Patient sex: M
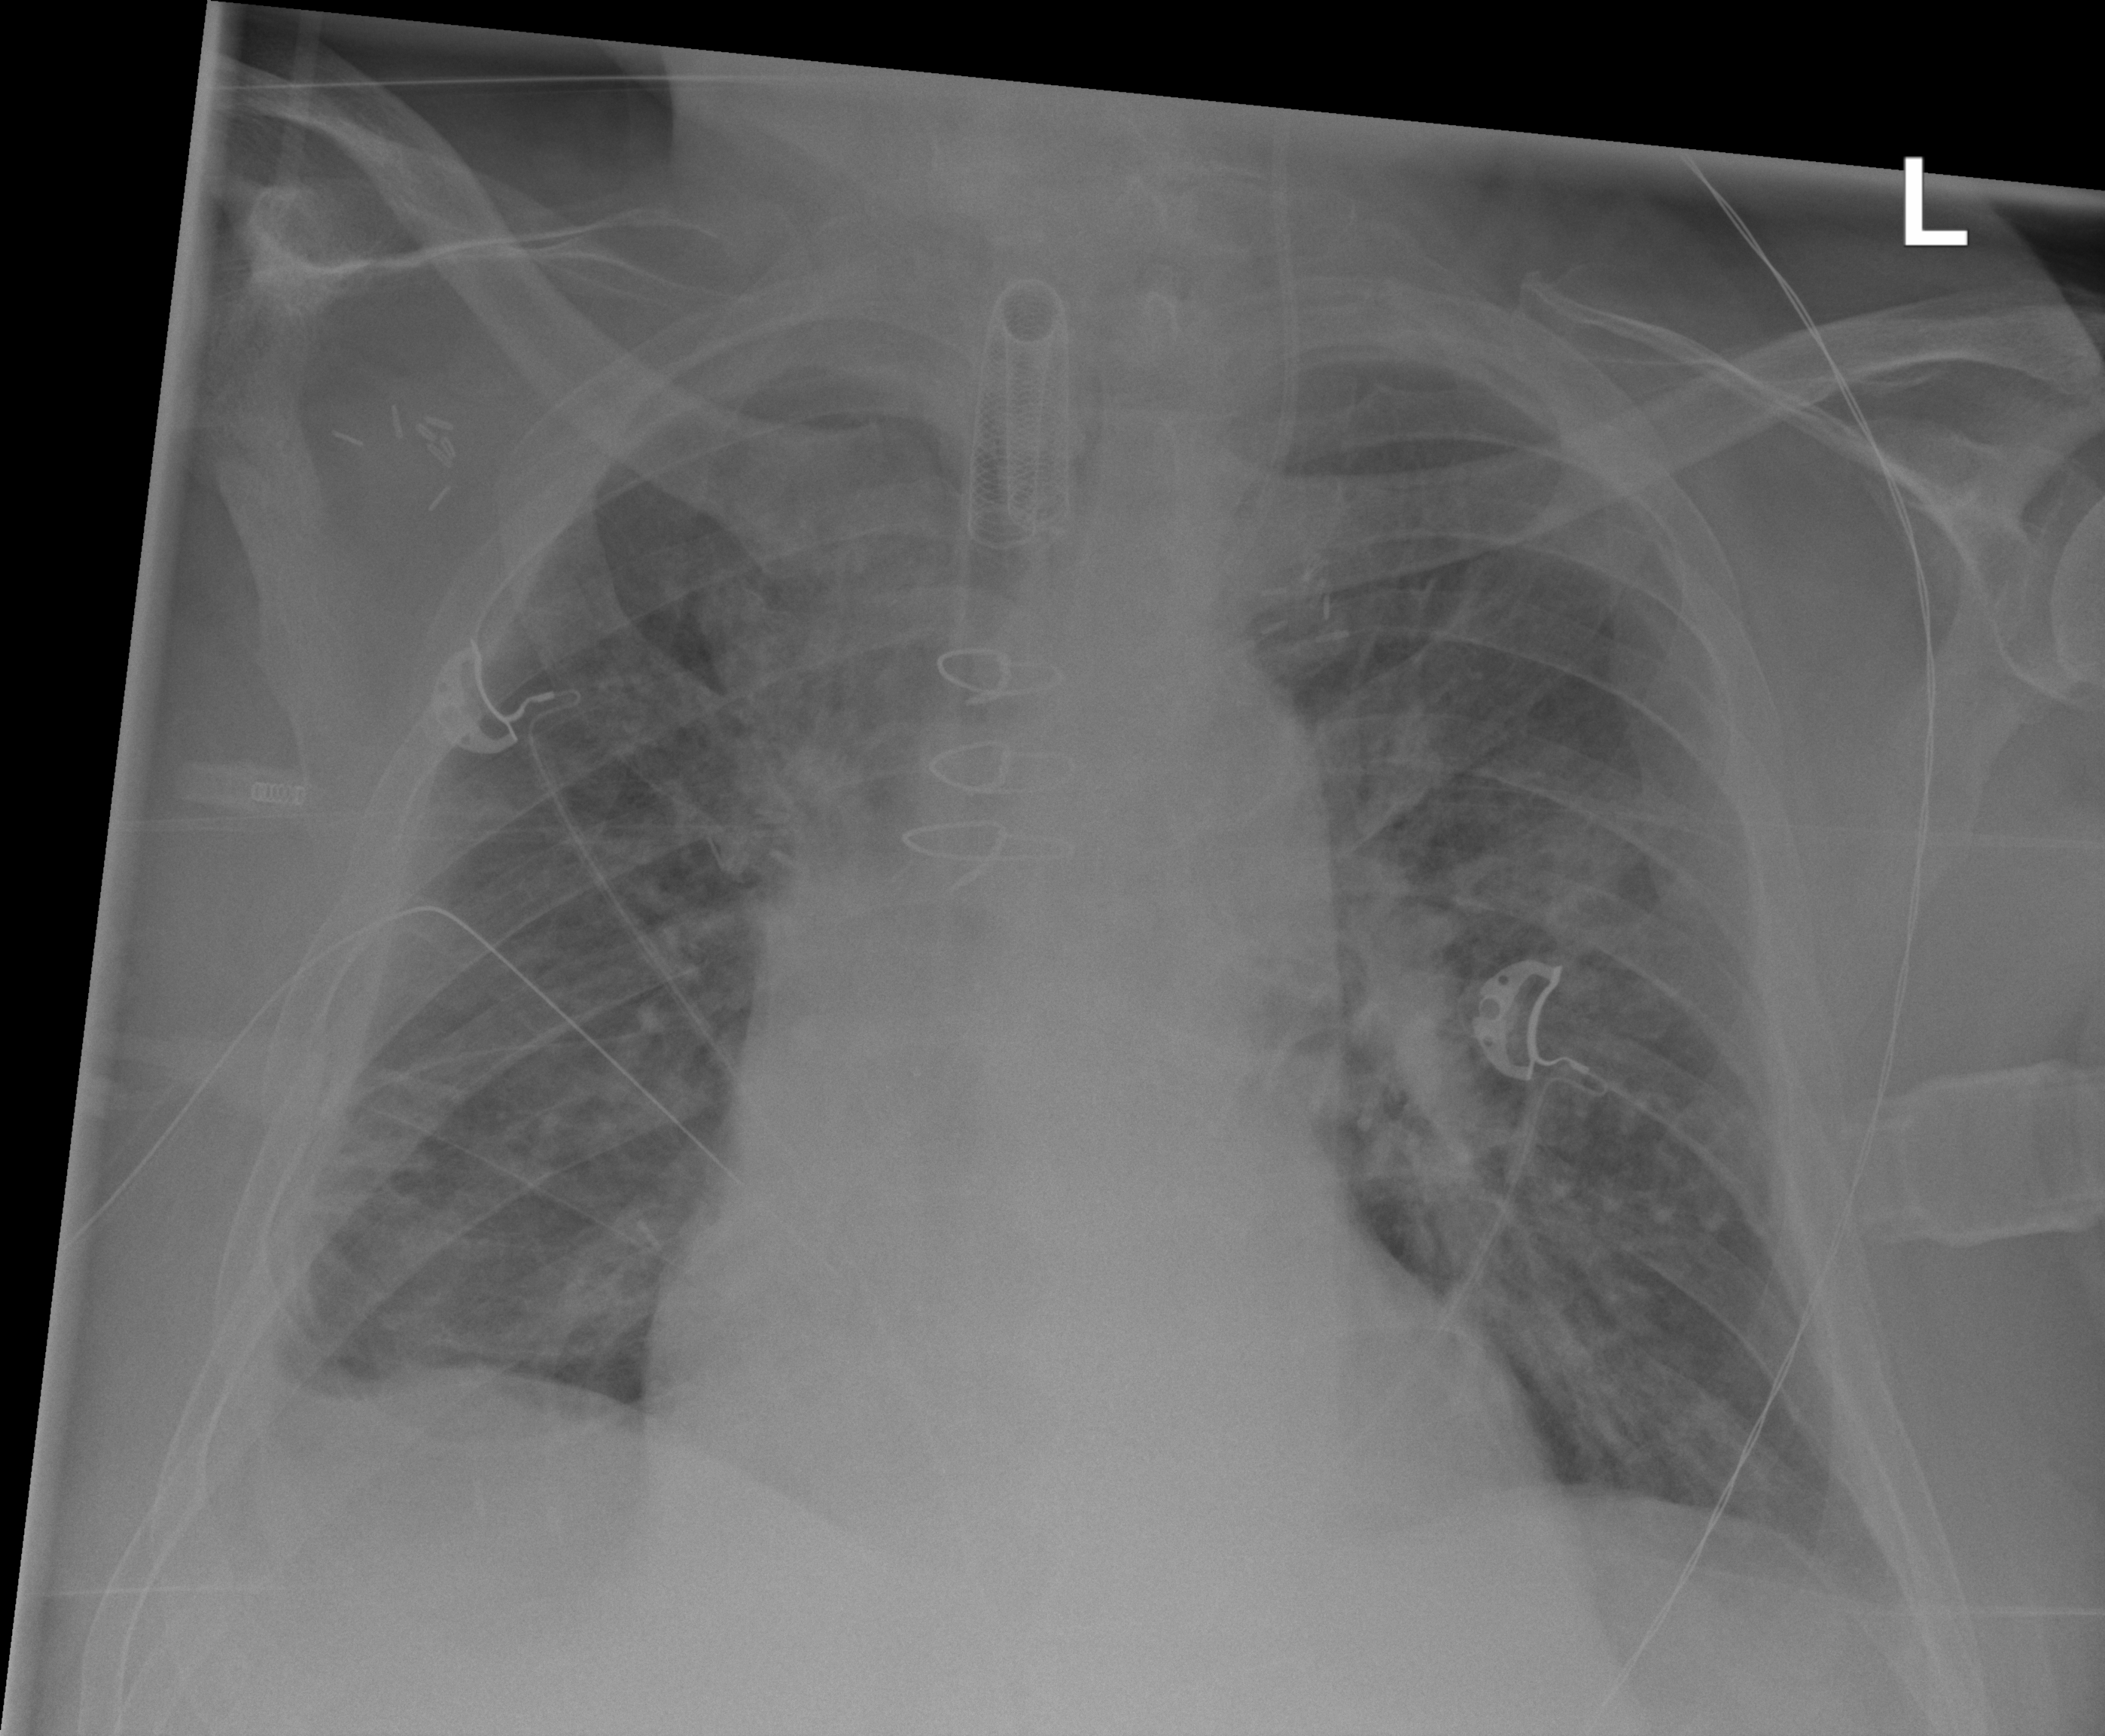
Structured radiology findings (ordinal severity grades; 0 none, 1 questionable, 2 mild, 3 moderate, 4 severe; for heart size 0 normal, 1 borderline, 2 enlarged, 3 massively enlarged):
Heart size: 2
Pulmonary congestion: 2
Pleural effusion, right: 2
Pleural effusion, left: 1
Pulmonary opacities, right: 2
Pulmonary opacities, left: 3
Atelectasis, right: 2
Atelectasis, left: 1